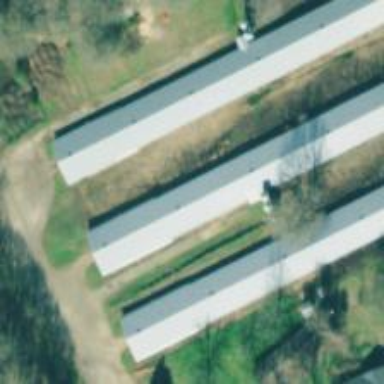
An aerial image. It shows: Poultry house.